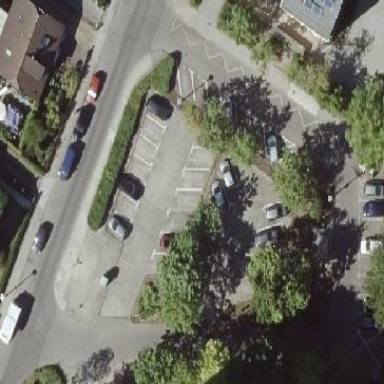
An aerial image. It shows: Street-side parking area.